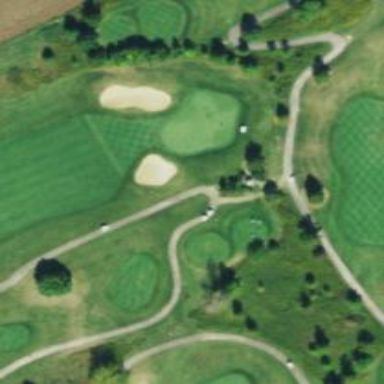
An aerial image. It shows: Area of rough grass used for golf.